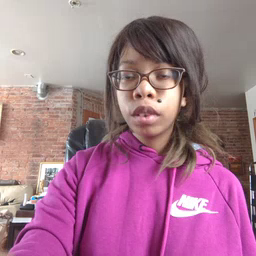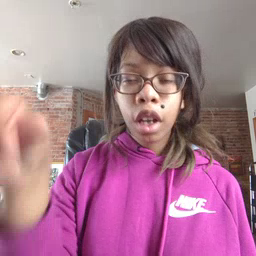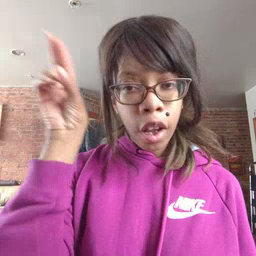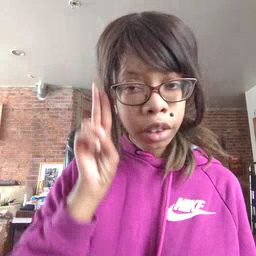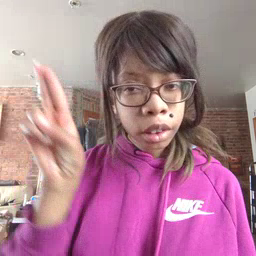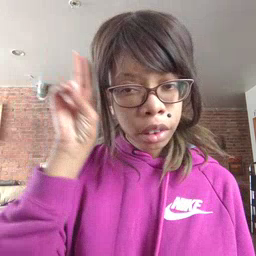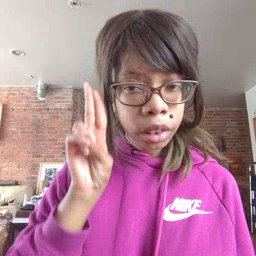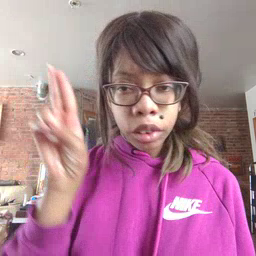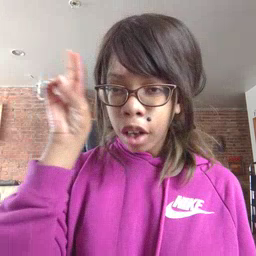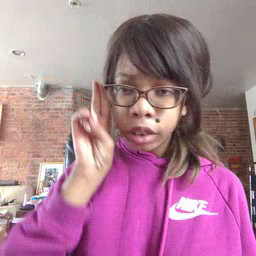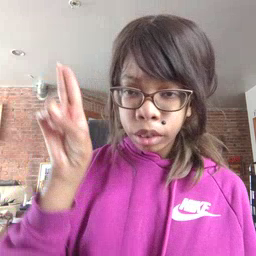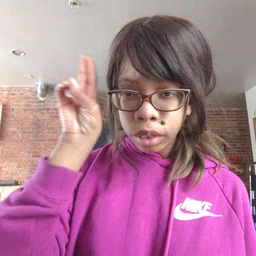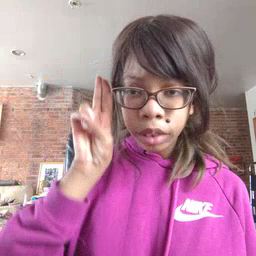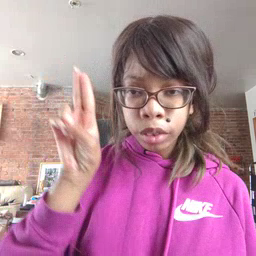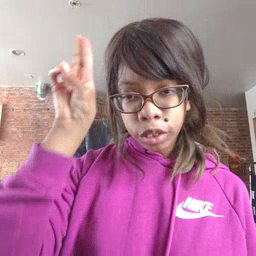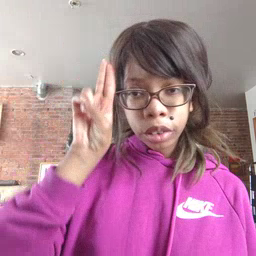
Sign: uncle